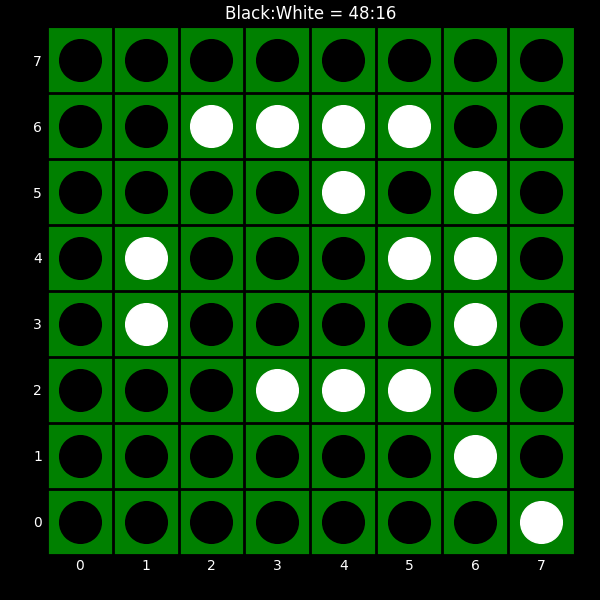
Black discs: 48
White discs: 16